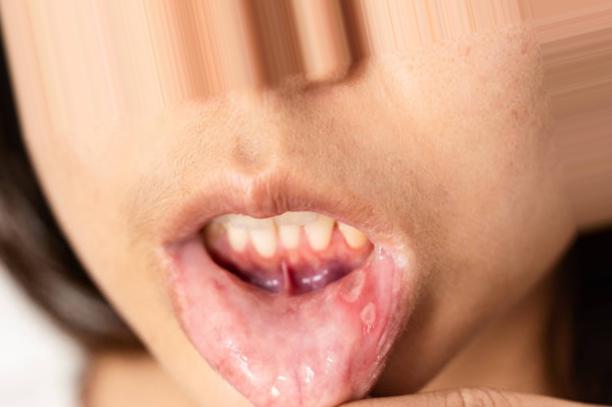
Condition: Mouth Ulcer